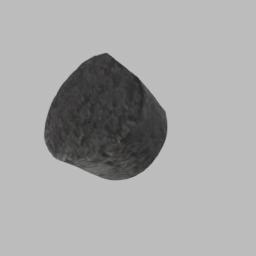
Label: nature